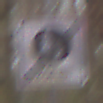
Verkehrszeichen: EndeFussgaengerzone
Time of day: Midday
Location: Outdoor (Nature)
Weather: Overcast
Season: Autumn
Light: Natural